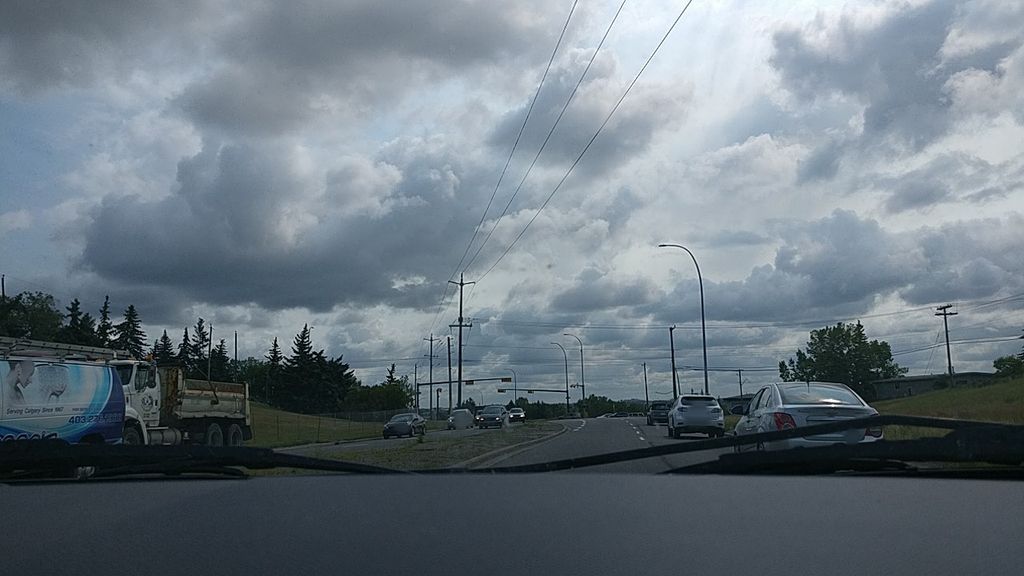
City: calgary